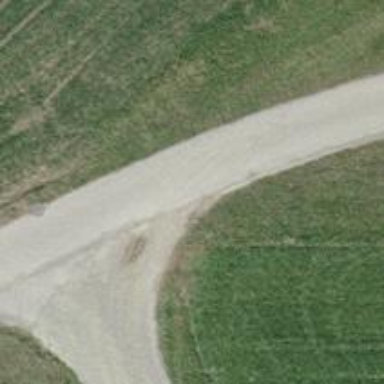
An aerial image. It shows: Paved track with Grade 1 surface.